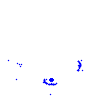
Particle: proton